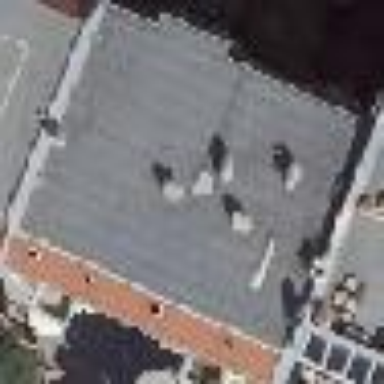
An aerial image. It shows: Apartments building with saltbox roof shape.